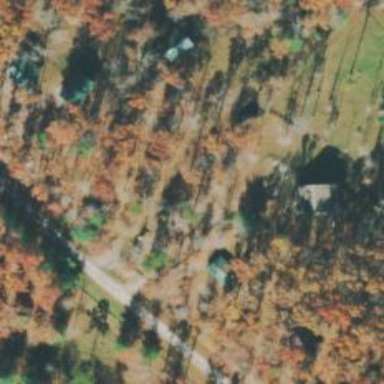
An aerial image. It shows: Driveway leading to service road.